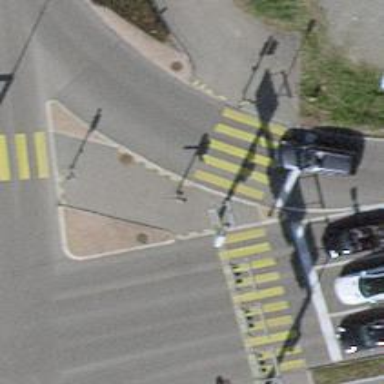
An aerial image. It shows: Marked crossing on asphalt path.